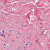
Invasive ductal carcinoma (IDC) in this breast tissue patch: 0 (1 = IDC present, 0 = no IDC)